Field crop: maize
Growth stage: 2
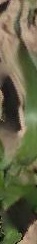
Species: maize